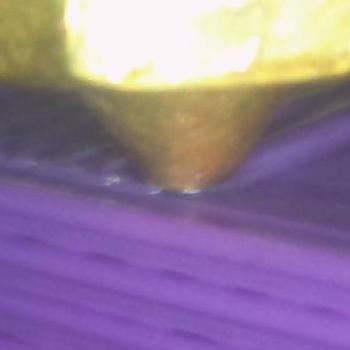
Flow rate: 265%